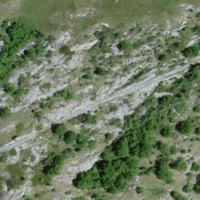
EUNIS habitat code: 45
Species observed at this site:
Anthocharis cardamines
Aquila chrysaetos